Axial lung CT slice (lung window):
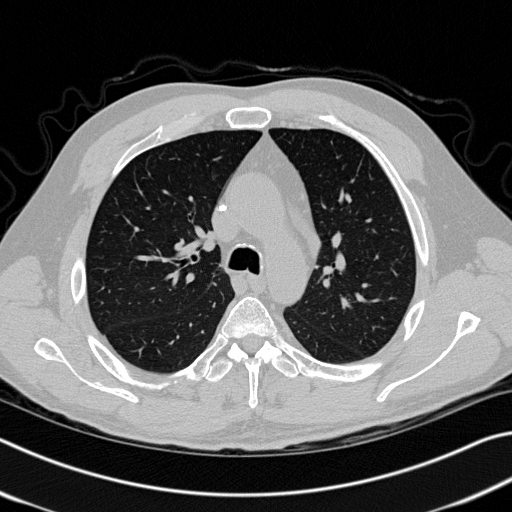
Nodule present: no